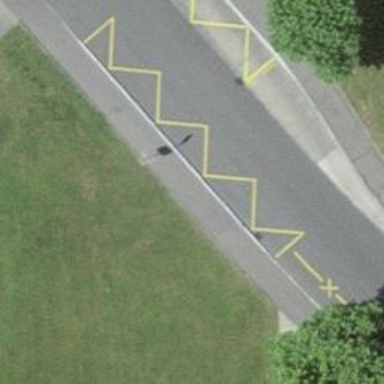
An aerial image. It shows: Bus stop with designated stop position for public transport.